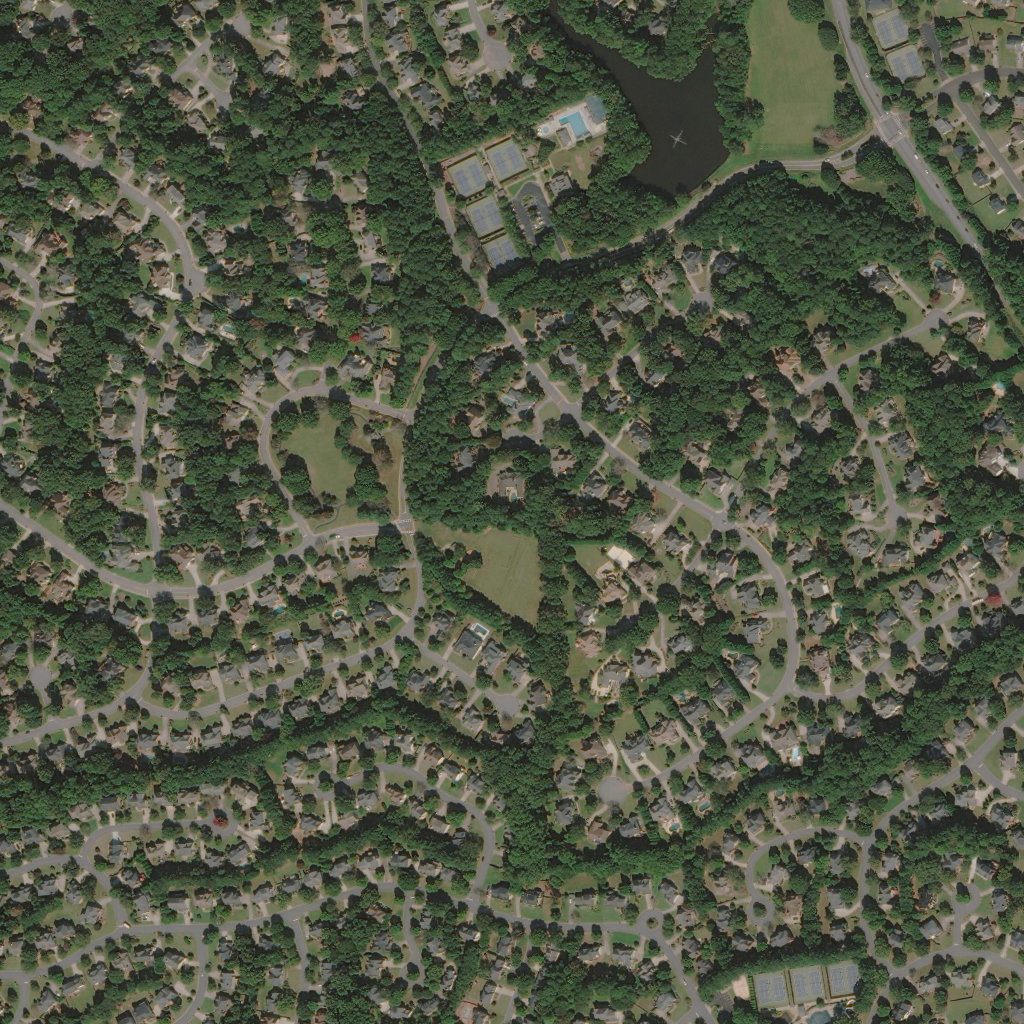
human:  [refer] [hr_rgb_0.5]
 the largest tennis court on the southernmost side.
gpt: <box>[[73, 93, 84, 98, 0]]</box>